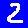
Digit: 2